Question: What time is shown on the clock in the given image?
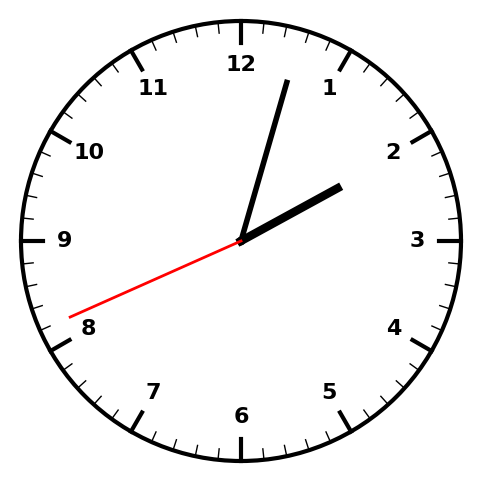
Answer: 02:02:41